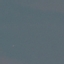
Label: SeaLake